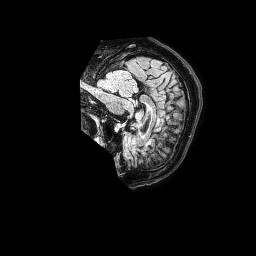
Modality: FLAIR
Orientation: sagittal
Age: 49
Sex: male
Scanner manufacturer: philips
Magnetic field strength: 1.5 T
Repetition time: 4.8 s
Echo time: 0.3 s